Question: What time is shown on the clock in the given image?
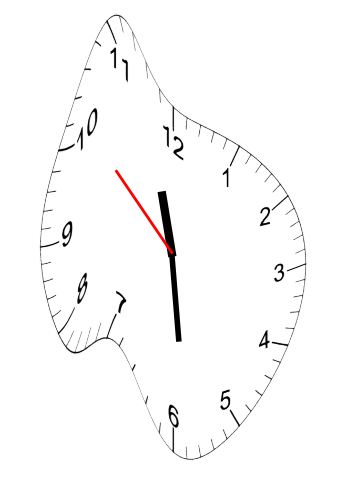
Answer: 11:28:52